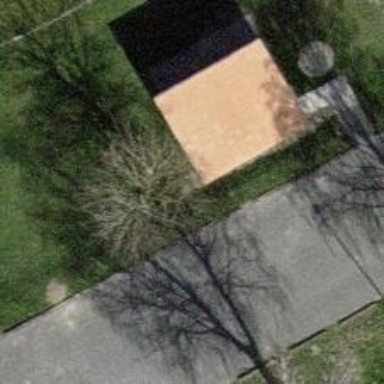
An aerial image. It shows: Single tag "natural: tree."